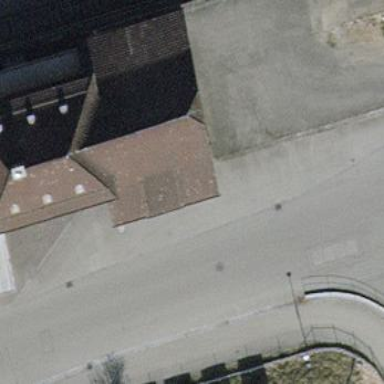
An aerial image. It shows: Train station building.